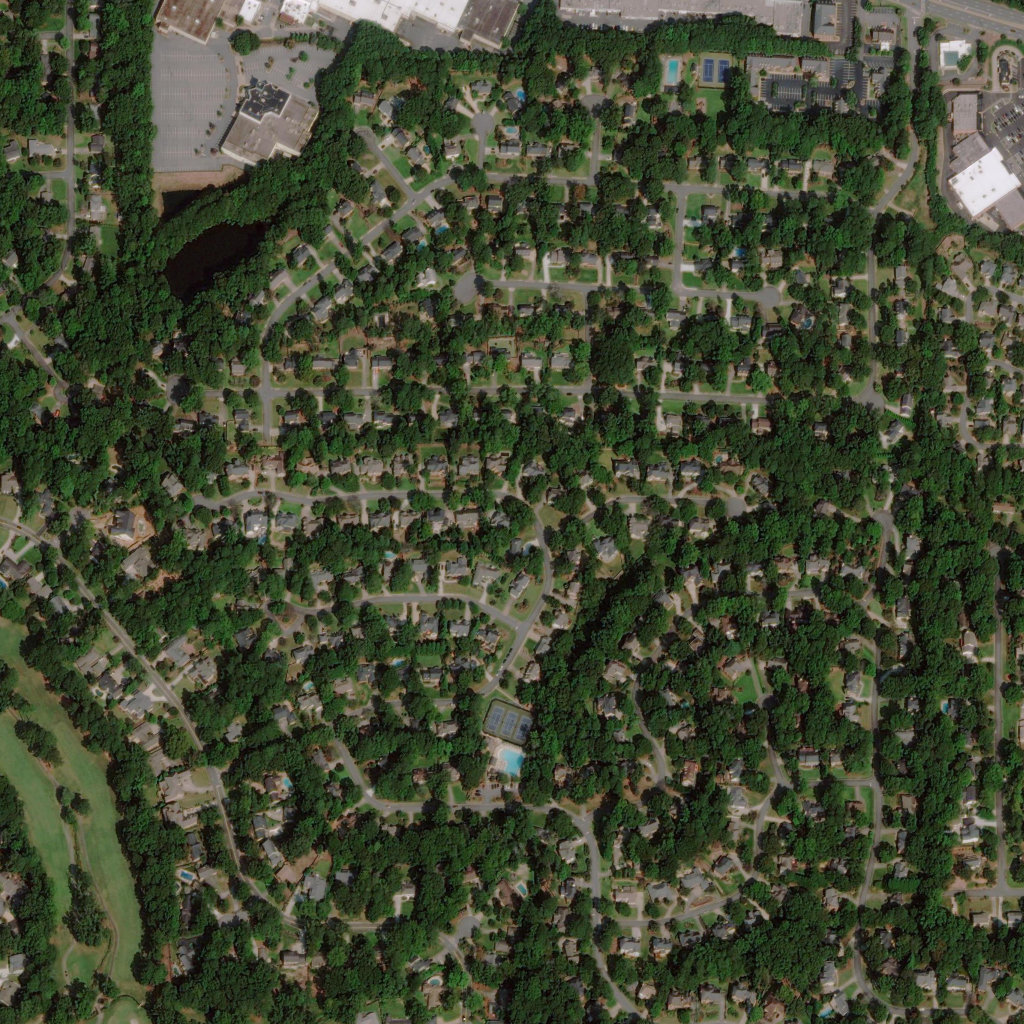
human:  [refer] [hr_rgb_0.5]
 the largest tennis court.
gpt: <box>[[46, 68, 52, 73, 0]]</box>